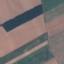
Label: AnnualCrop